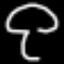
Label: mushroom